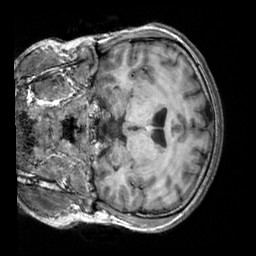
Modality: T1w
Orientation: coronal
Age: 32
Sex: male
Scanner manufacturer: siemens
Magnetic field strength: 3 T
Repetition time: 2.3 s
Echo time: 0.00303 s